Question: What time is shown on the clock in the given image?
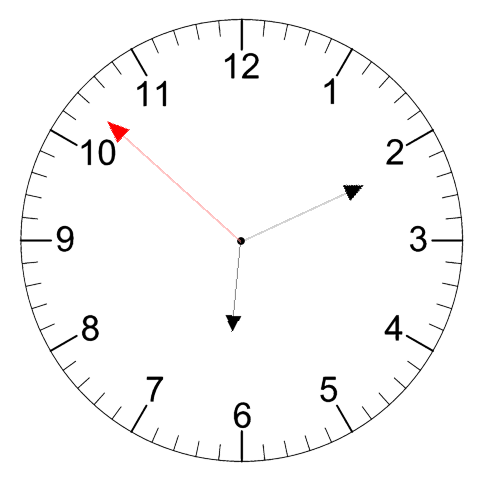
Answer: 06:10:52